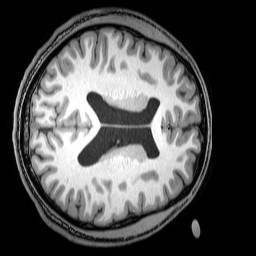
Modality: T1w
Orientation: axial
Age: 22
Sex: male